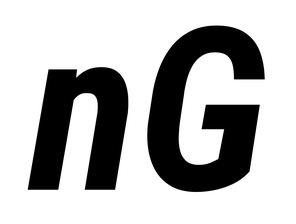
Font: Roboto-Italic_Condensed_Bold_Italic